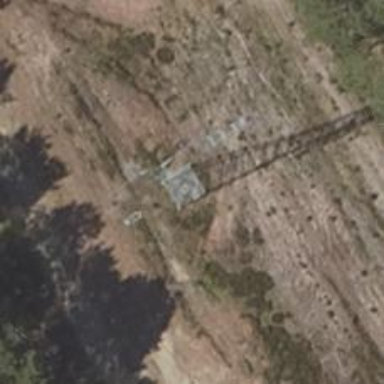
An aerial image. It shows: Power tower.